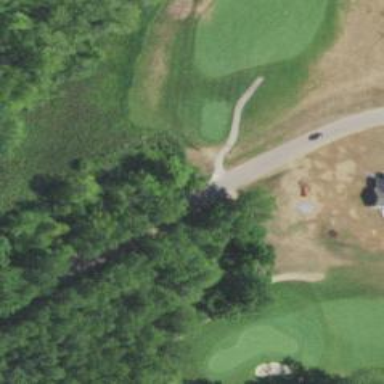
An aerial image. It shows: Service road used as golf cart path.